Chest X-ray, AP view. Patient: 44 years old, sex F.
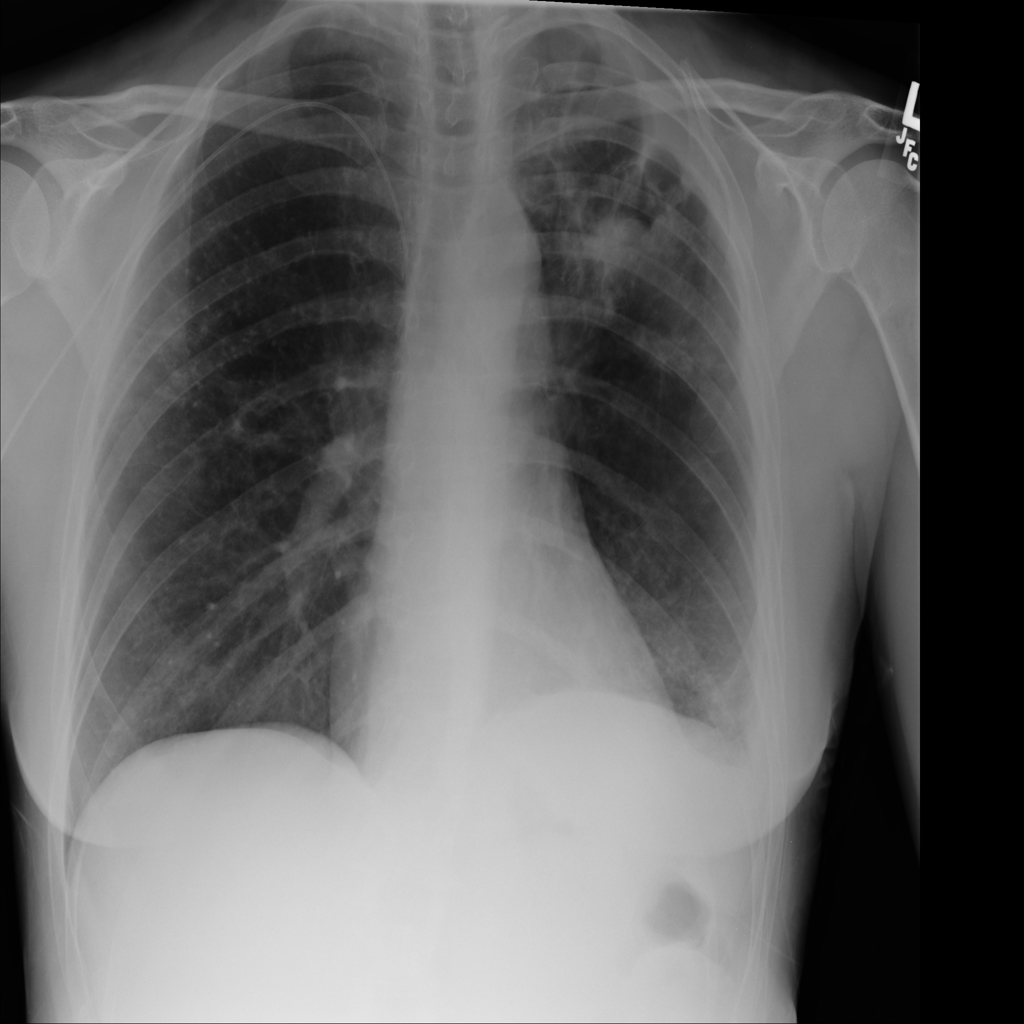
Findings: Consolidation, Infiltration, Mass, Nodule